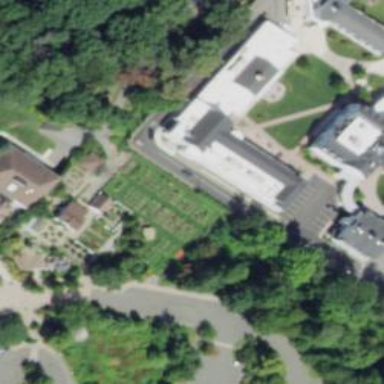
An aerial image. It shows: Garden area designated for leisure land.